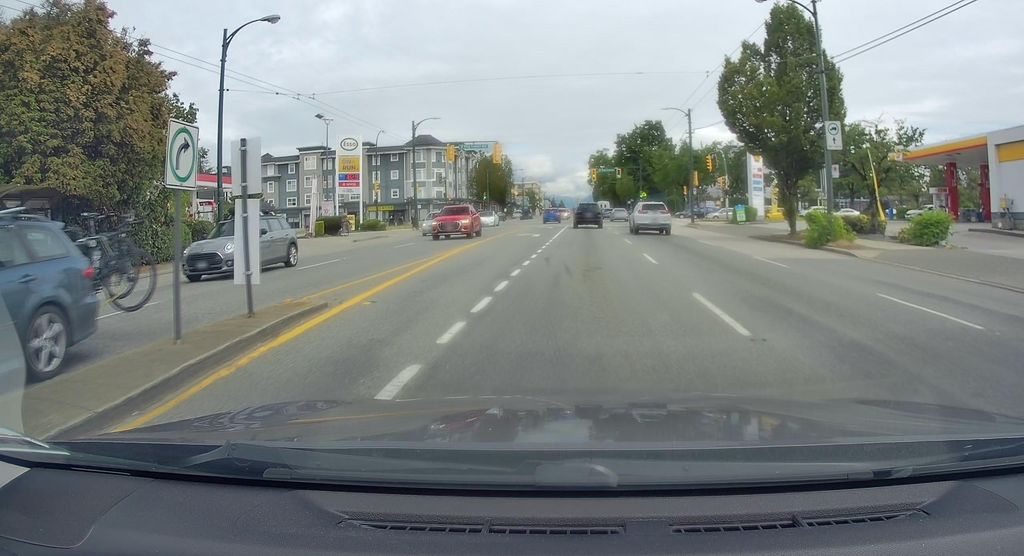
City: vancouver